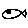
Label: fish